Question: I'm trying to create a RGB cube of a image with matplotlib in python. I have a python list with the RGB of all the pixels in format '[(2,152,255),(0,0,0)...]'. I plot all the points with scatter function, but i don't know how to plot each RGB point with it's respective RGB colour.
I've tried doing something like this 'ax.scatter(paleta[0],paleta[1],paleta[2],c = RGBlist)', but the function expect a RGBa value...
I expect somthig like this:

'''
paleta=zip(*RGBlist)
fig = plt.figure()
ax = fig.add_subplot(111, projection='3d')
ax.scatter(paleta[0],paleta[1],paleta[2])
ax.grid(False)
ax.set_title('grid on')
plt.savefig('Images\RGBcube.png')
'''
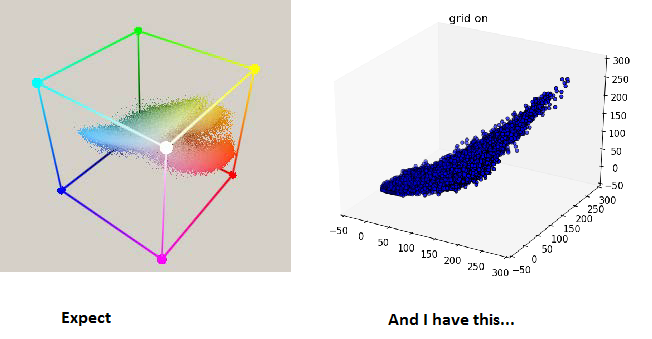
Answer: Try scaling your RGB values to the range [0,1]:
'ax.scatter(paleta[0],paleta[1],paleta[2], c=[(r[0] / 255., r[1] / 255., r[2] / 255.) for r in RGBlist])'
This works in the following example:
'''
import random
import matplotlib.pyplot as plt
from mpl_toolkits.mplot3d import axes3d, Axes3D
RGBlist = [(random.randint(0,255), random.randint(0,255), random.randint(0,255)) for i in range(100)]
paleta=zip(*RGBlist)
fig = plt.figure()
ax = Axes3D(fig)
ax.scatter(paleta[0],paleta[1],paleta[2], c=[(r[0] / 255., r[1] / 255., r[2] / 255.) for r in RGBlist])
ax.grid(False)
ax.set_title('grid on')
plt.savefig('blah.png')
'''
Giving the output: